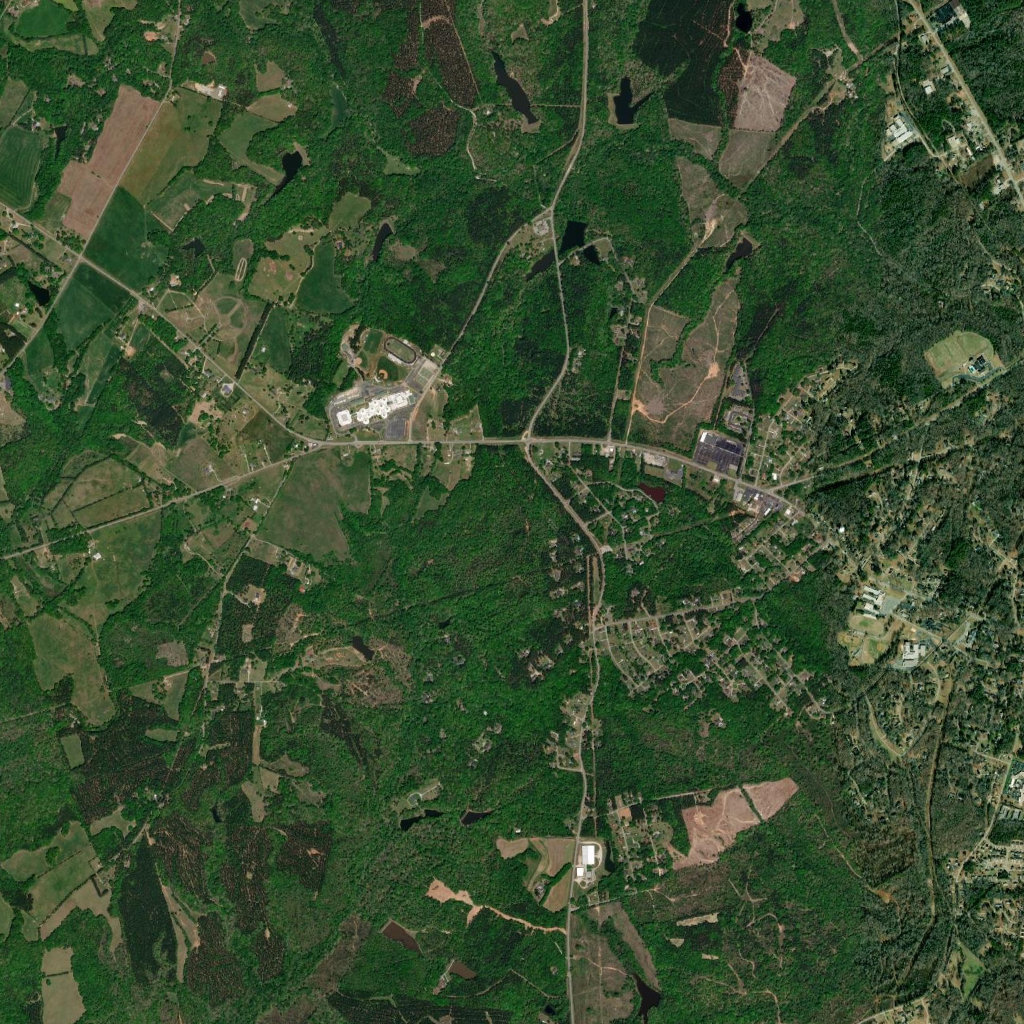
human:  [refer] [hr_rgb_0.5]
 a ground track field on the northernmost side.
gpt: <box>[[37, 32, 40, 35, 0]]</box>